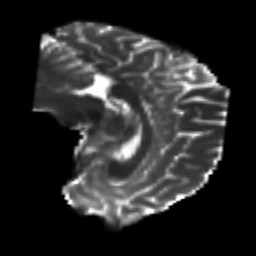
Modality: T2w
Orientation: sagittal
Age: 37
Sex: male
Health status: healthy
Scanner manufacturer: ge
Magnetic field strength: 3 T
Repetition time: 11 s
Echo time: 0.072 s